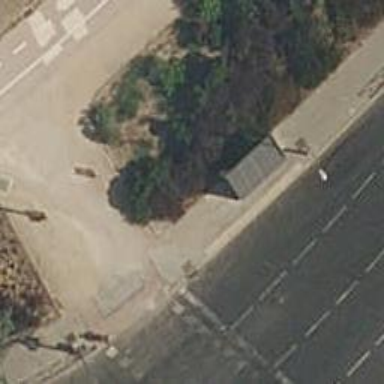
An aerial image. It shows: Bus stop with shelter. It is platform for public transport.